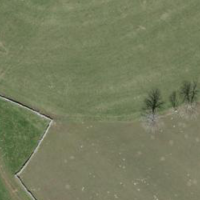
EUNIS habitat code: 52
Species observed at this site:
Fagus sylvatica